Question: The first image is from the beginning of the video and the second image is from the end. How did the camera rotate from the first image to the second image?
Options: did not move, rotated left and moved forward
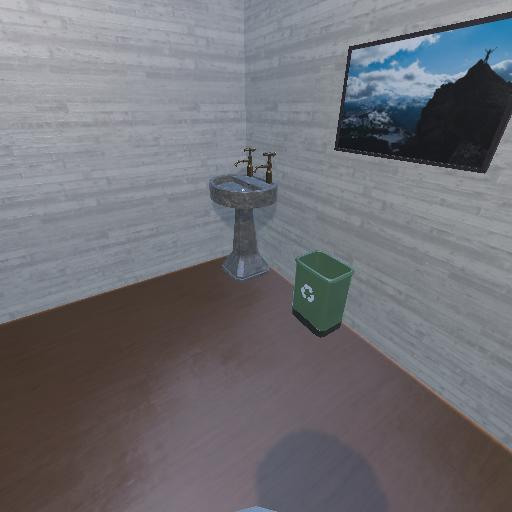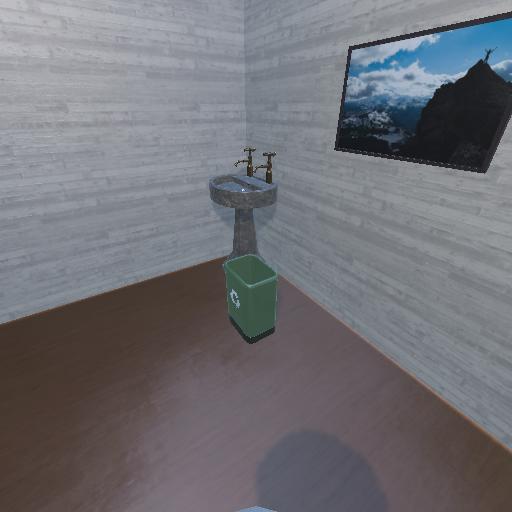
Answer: did not move